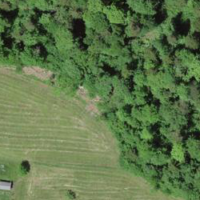
EUNIS habitat code: 44
Species observed at this site:
Phyteuma orbiculare